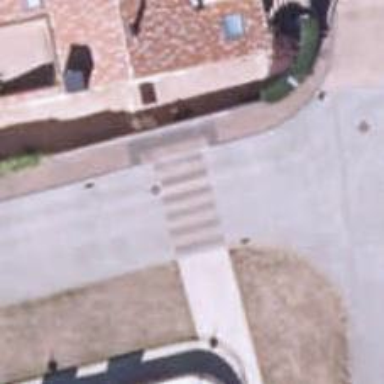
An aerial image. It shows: Zebra crossing on the road.